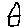
Label: house